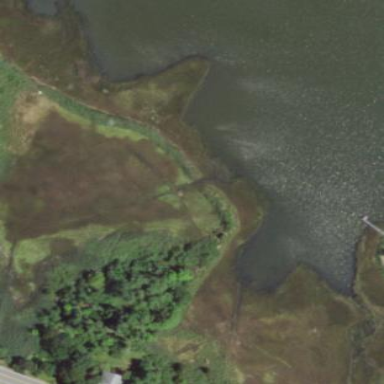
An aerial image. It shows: Beautiful wet meadow natural wetland.